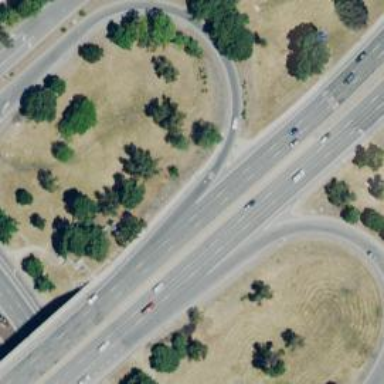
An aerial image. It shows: Motorway junction.